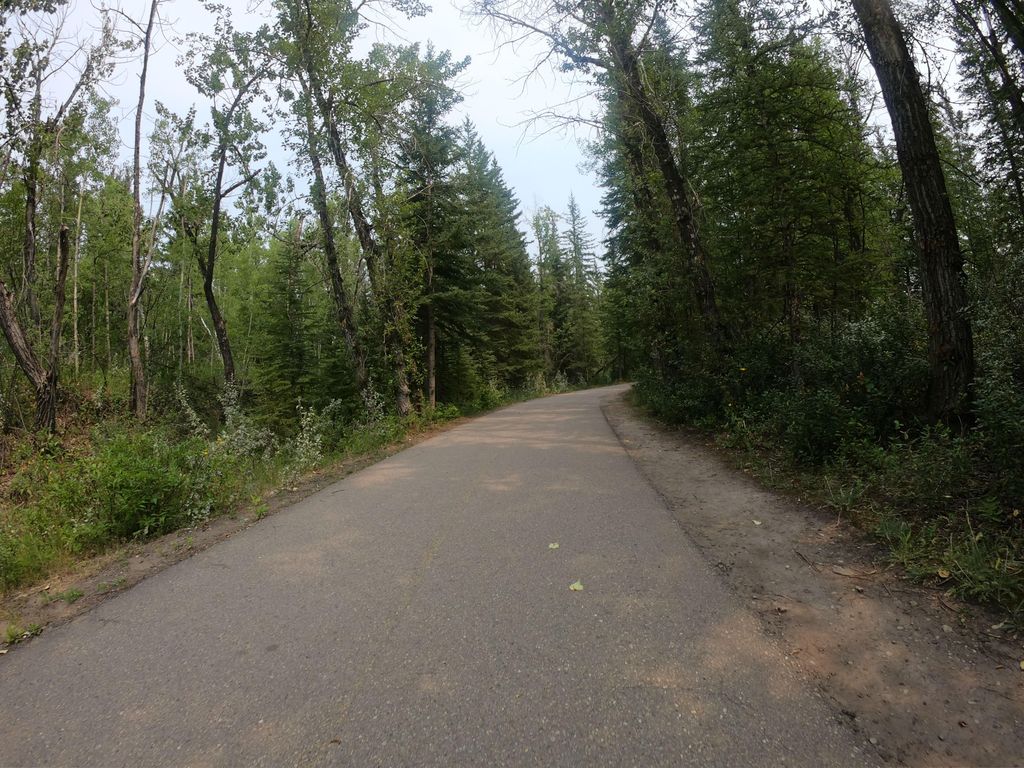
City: calgary